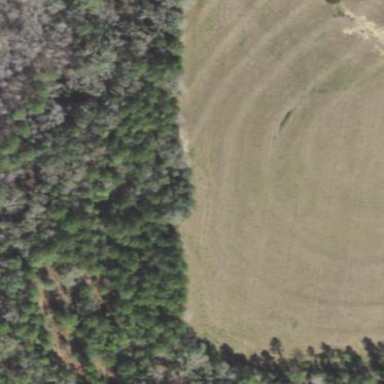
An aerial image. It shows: Mixed leaf woodland.